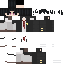
A male human skin with dark skin, wearing black long hair dressed in a blue hoodie and brown pants, featuring a closed mouth.